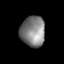
Tissue: prostate
Cell type: T cells
Senescence score: 0.3032
Nuclear area (px): 734
Mean DAPI intensity: 128.456